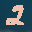
Label: 2